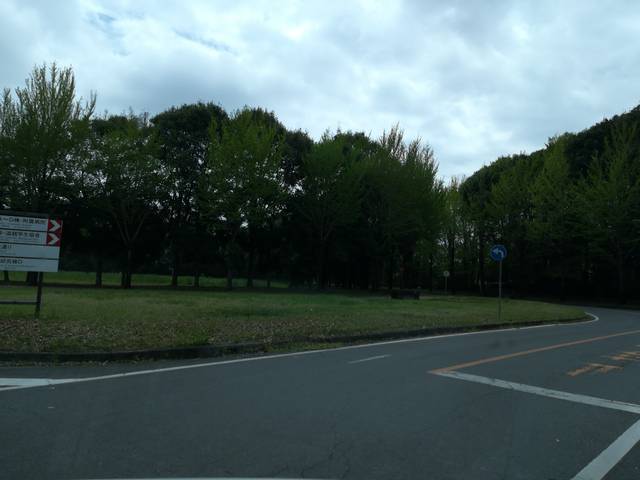
Region: Japan
Coordinates: 36.1, 140.102